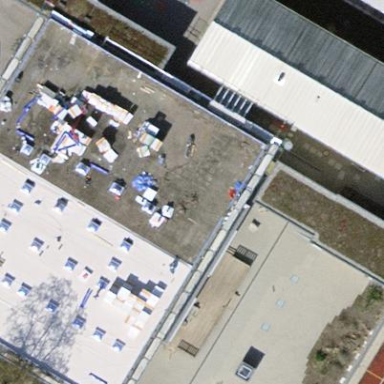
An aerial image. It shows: School building.